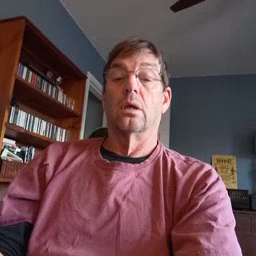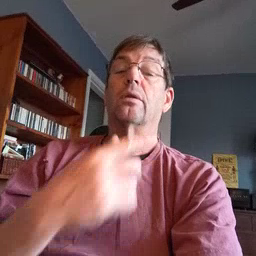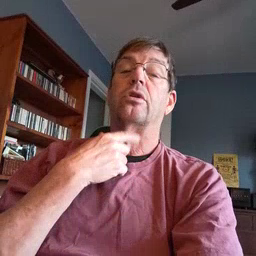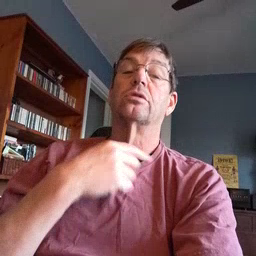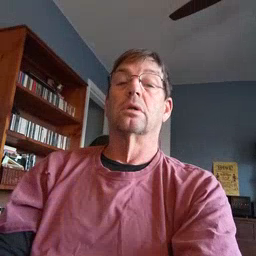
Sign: thirsty